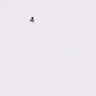
Metastatic tissue present: no